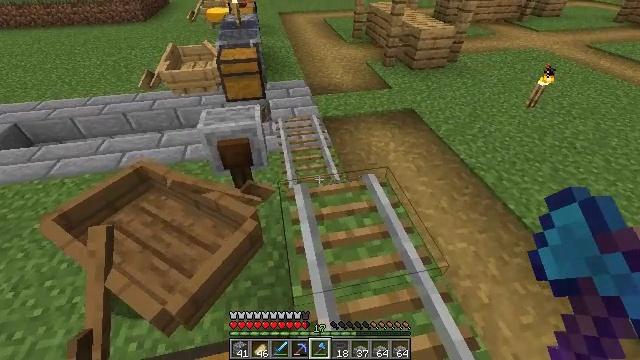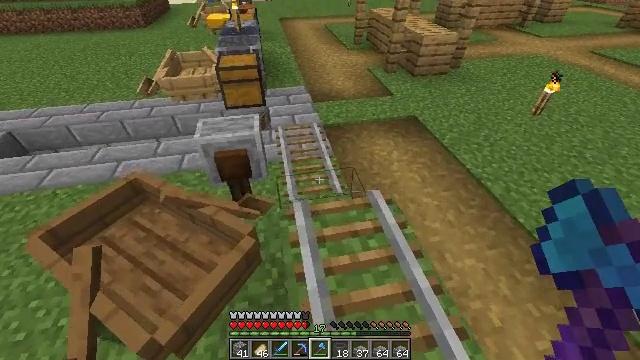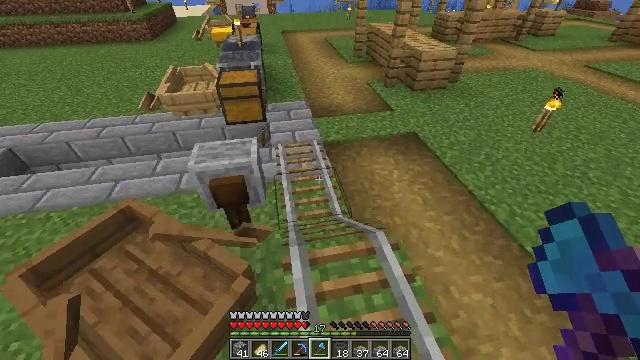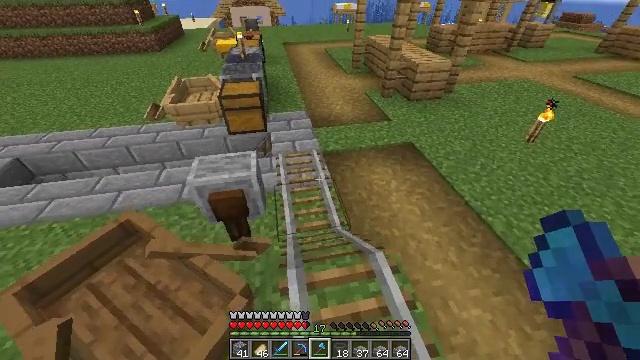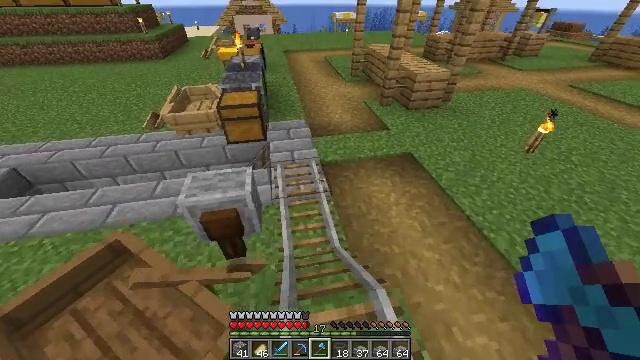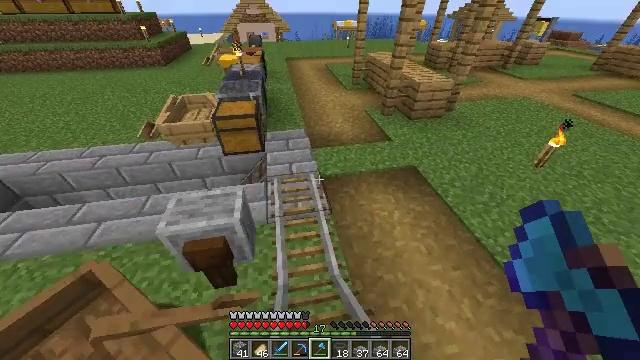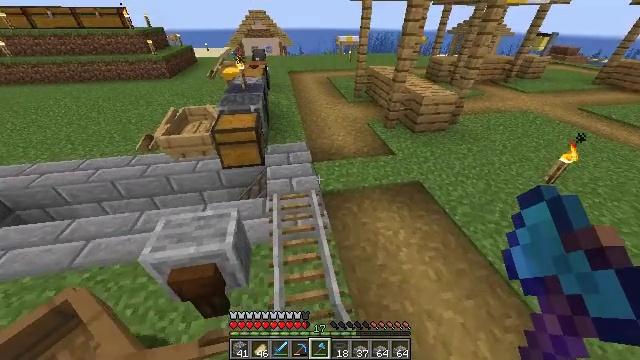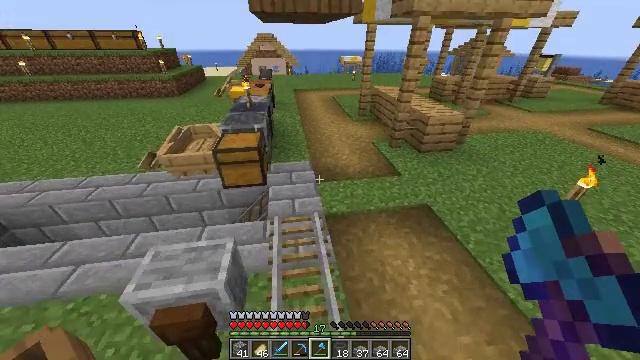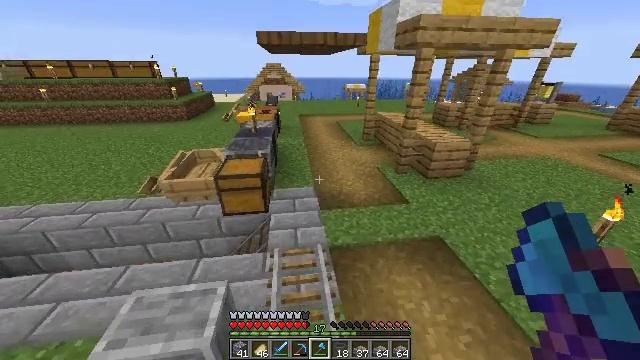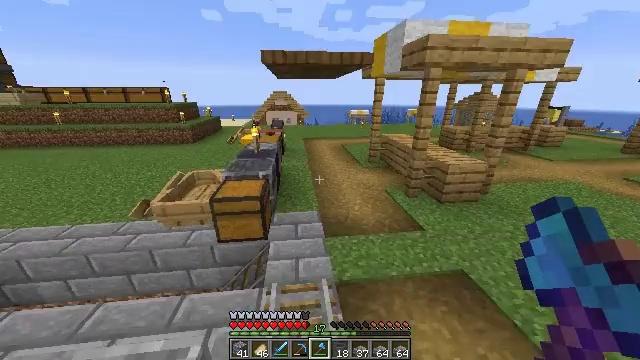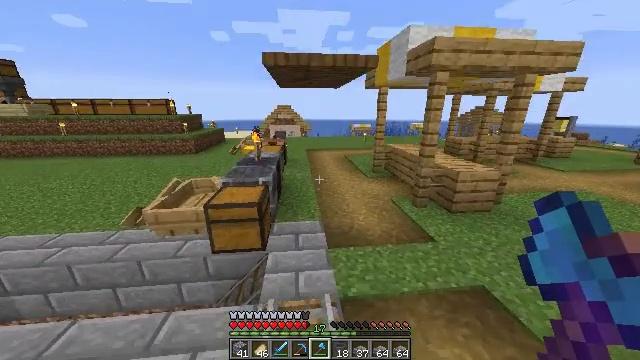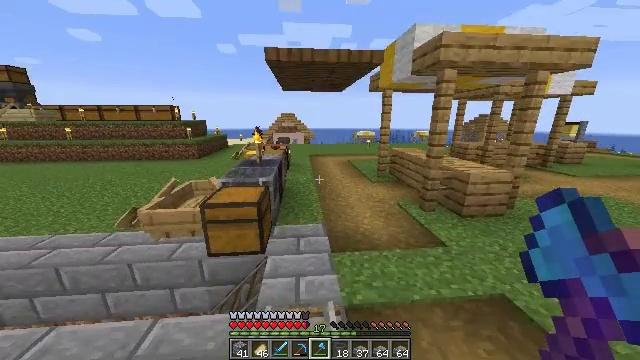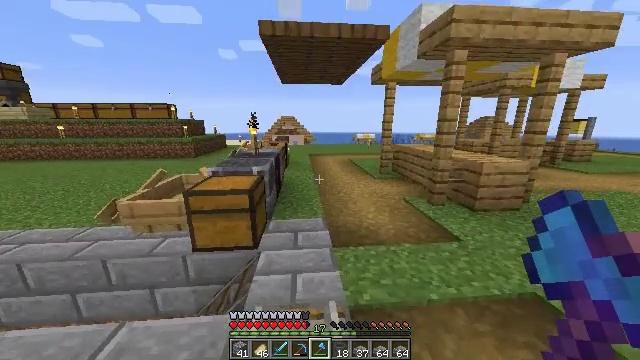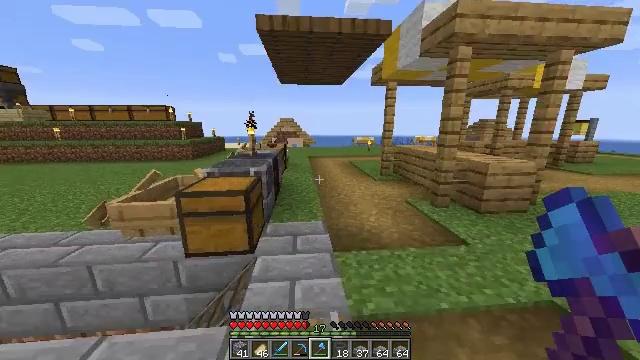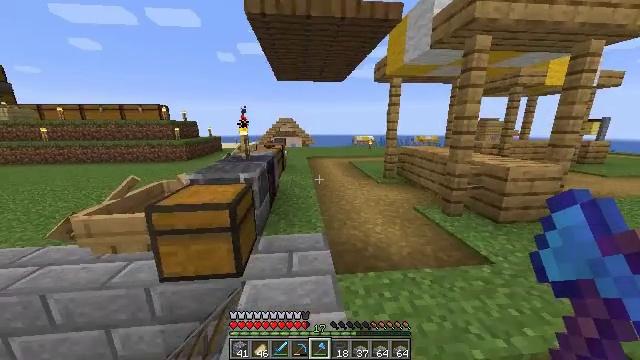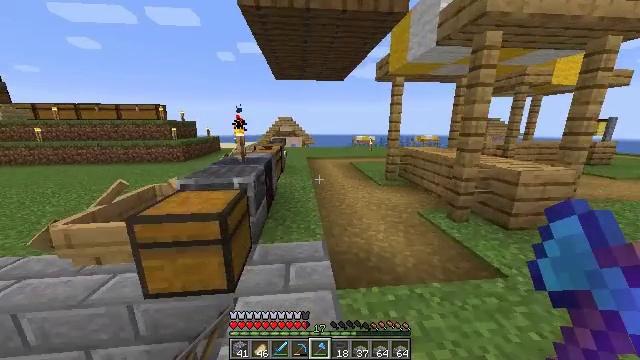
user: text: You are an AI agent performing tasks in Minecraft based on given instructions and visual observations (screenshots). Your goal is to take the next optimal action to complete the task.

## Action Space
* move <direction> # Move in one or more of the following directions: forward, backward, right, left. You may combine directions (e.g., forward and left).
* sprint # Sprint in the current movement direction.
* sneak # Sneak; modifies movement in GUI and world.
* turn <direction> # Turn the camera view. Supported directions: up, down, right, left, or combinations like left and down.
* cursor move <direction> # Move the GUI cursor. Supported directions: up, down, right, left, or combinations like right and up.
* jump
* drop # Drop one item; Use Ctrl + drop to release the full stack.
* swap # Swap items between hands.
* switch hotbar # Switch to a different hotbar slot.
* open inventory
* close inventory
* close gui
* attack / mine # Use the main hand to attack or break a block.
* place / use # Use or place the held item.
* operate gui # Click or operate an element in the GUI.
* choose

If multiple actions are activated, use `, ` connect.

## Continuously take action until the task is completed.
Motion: motion action
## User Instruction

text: Use iron ingots to craft an iron block.
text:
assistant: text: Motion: move forward, sprint
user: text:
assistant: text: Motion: move forward, sprint
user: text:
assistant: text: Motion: move forward, sprint
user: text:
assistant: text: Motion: move forward
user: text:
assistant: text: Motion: move forward, sprint
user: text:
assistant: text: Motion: move forward, sprint, turn up
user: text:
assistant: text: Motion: move forward, sprint, turn left and up
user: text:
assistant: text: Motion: move forward, sprint, turn left and up
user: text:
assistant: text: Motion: move forward, turn left and up
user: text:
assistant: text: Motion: move forward, turn up
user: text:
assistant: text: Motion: move forward, turn up
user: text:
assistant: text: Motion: move forward, turn up
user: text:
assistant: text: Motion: move forward, sprint
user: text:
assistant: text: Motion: move forward, sprint
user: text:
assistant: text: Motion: move forward, sprint
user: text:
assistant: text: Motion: move forward, sprint
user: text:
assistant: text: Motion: move forward
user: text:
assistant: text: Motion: move forward
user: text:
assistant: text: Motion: move forward, jump
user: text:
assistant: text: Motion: move forward, jump
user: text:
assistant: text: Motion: move forward, jump
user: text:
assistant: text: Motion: move forward, jump
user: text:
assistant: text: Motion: move forward, jump
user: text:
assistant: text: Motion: move forward, jump
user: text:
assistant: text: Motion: move forward, turn down, jump
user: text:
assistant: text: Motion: move forward, turn left and down, jump
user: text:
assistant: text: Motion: move forward, sprint, turn left
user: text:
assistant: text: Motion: move forward, sprint
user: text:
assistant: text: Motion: move forward, sprint
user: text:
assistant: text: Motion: move forward, turn left